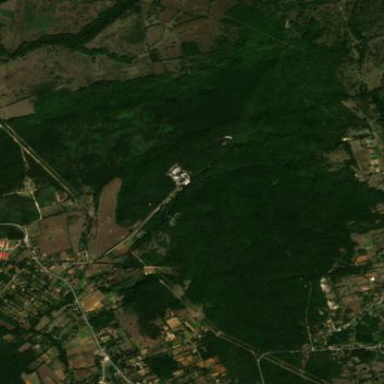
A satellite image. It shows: Fell natural area covered in forest.